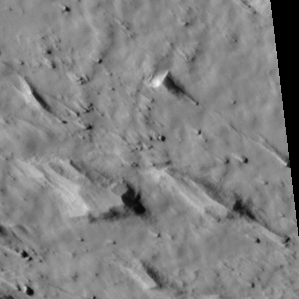
Label: non_frost